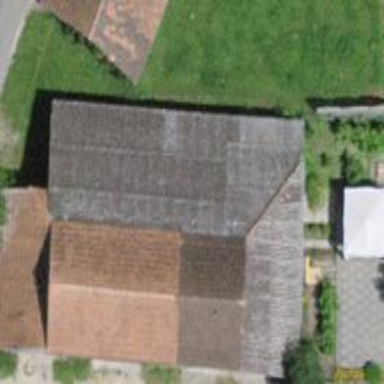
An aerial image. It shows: Rural barn.